Question: I have a very simple app consisting of a single view. Everything works fine, the app rotates and buttons on the right side of the screen are clickable. I'm using iOS 7 and Xcode 5.
If I go into the storyboard and select the view then do Editor > Embed In > Tab Bar Controller, now when the app rotates from portrait to landscape, the right side of the app is not clickable. It seems to be exactly 768 pixels from the left where it stops working, so it makes me think there's something in the app that didn't rotate. What could be wrong?
It's just a basic single view wizard app that I put some UI elements on it to test. The only thing that makes it stop working is embedding in the tab bar.
Here is the whole project: <URL>
Update: I had originally used the same iPhone storyboard for both iPhone and iPad and thought this might be the issue. However, I created a new iPad storyboard and it has the same issue.
Another Update: If I put the view inside a navigation controller, it works. So View works and Tab>Nav>View works, but Tab>View doesn't work.

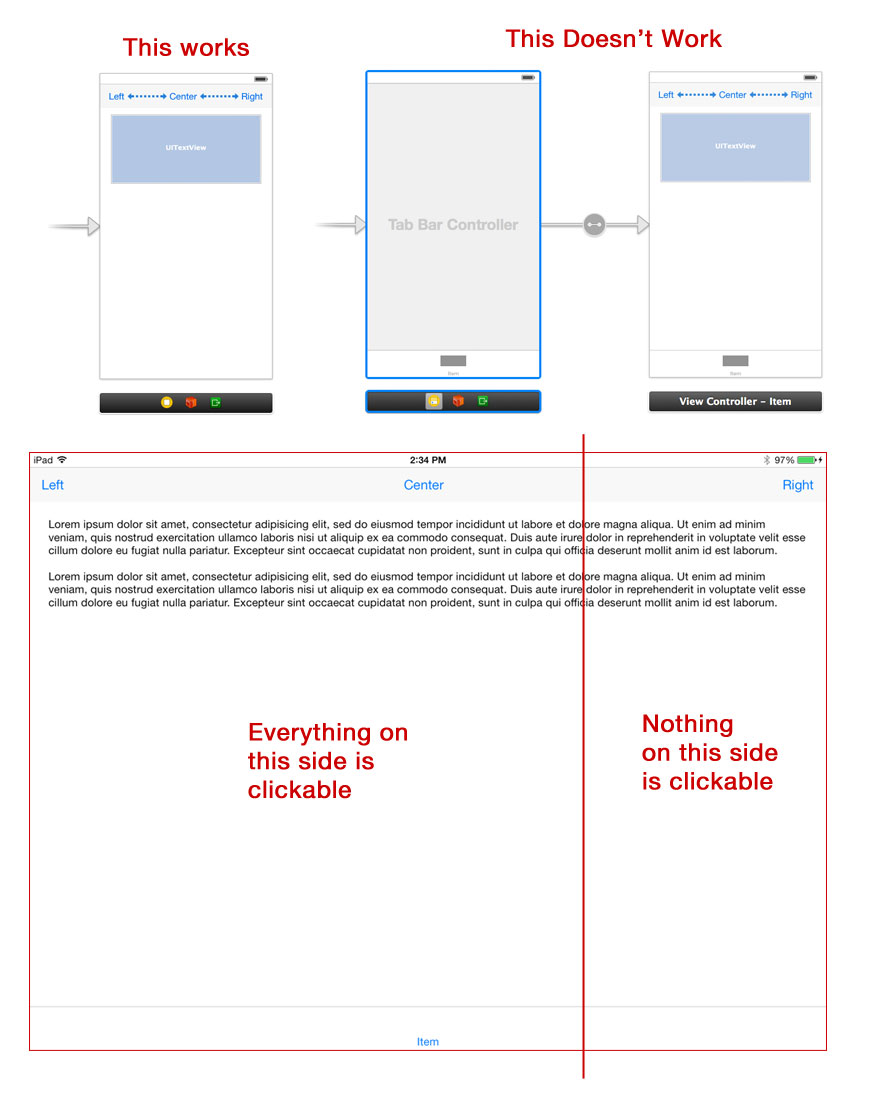
Answer: I had the same problem. Putting the following code in my view controller's viewDidLoad fixed it:
'''
self.view.autoresizesSubviews = YES;
self.view.autoresizingMask = UIViewAutoresizingFlexibleWidth | UIViewAutoresizingFlexibleHeight;
'''